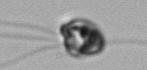
Label: flagellate_morphotype1